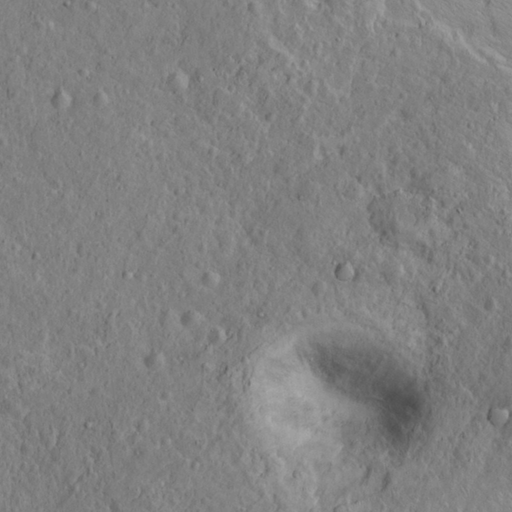
Classes present: Background, Cone